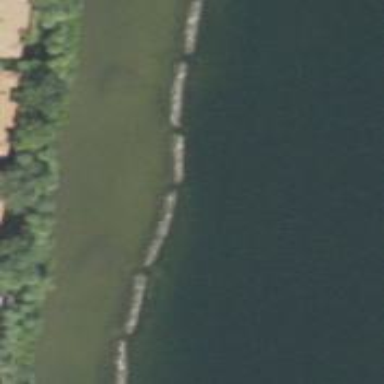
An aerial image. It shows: Breakwater structure.